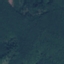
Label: Forest